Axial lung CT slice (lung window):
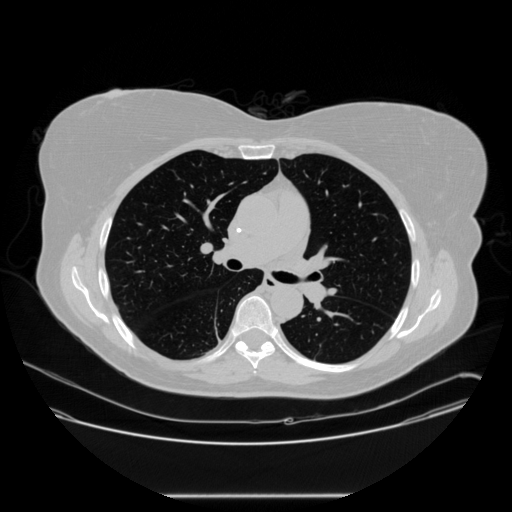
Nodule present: no